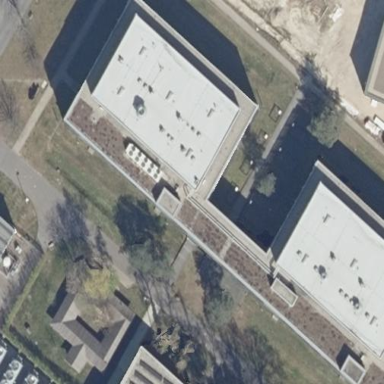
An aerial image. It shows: Research institute building.